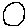
Label: circle